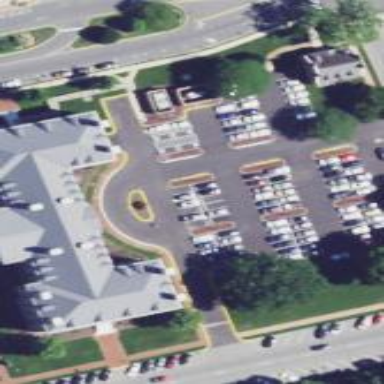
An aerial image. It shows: Parking area.